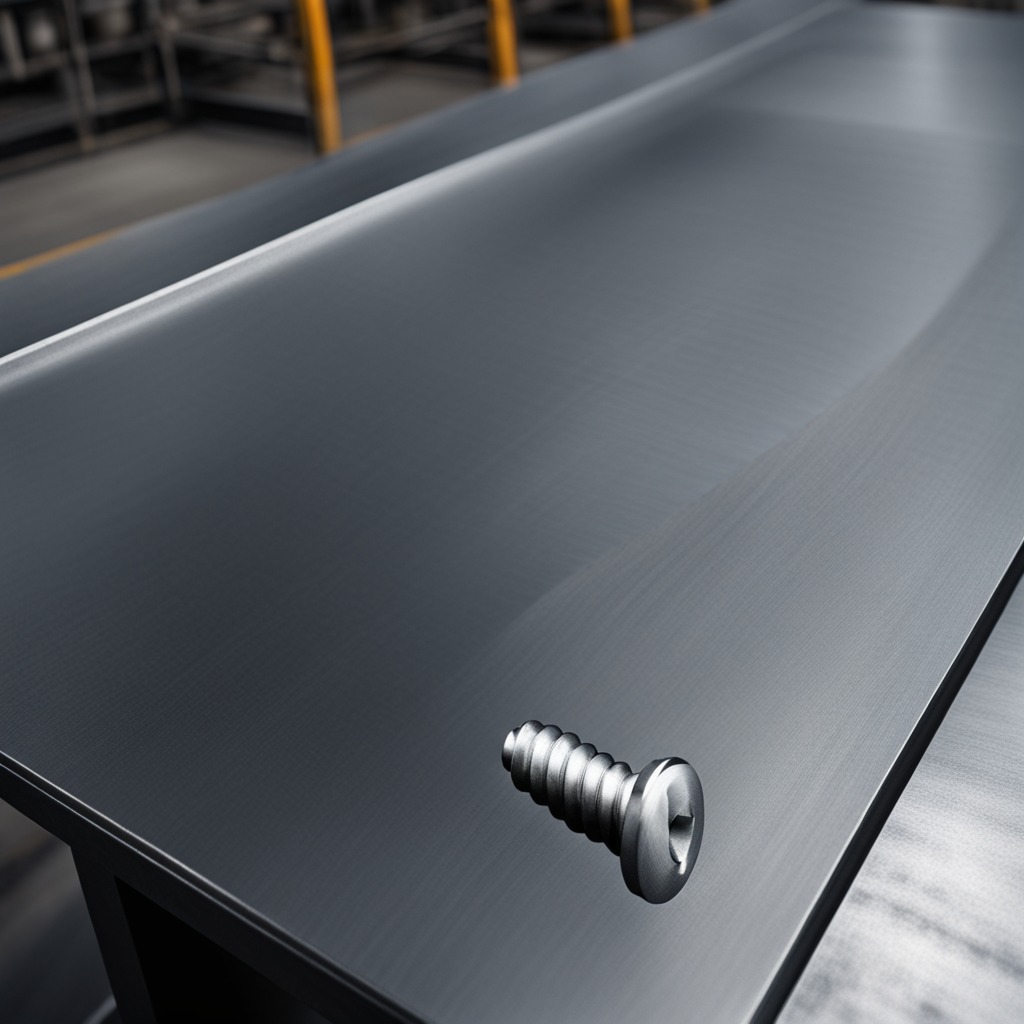
A metal screw is lying on a cold steel table in a mining workshop gritty textures.